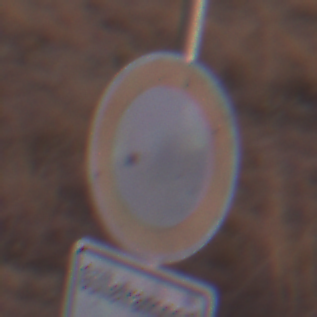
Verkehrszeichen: VerbotFahrzeugeAllerArt
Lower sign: BesondereFahrzeugeUndTransportgueter12
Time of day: SunriseSunset
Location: Outdoor (Nature)
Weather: PartlyCloudy
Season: NotSpecified
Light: Natural